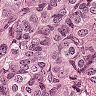
Metastatic tissue present: yes